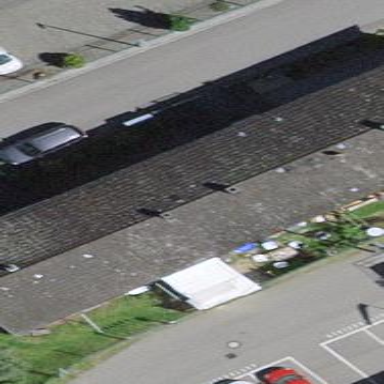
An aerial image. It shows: Terrace building.